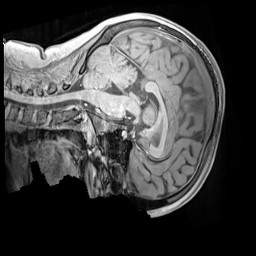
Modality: MP2RAGE
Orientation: sagittal
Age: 10
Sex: female
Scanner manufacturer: siemens
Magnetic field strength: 3 T
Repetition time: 4 s
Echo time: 0.00303 s